Field crop: maize
Growth stage: 2
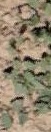
Species: convolvulus